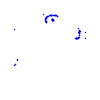
Particle: kaon